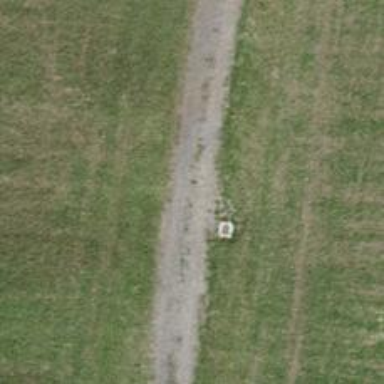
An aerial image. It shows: Track with grass surface. The track type is grade3.